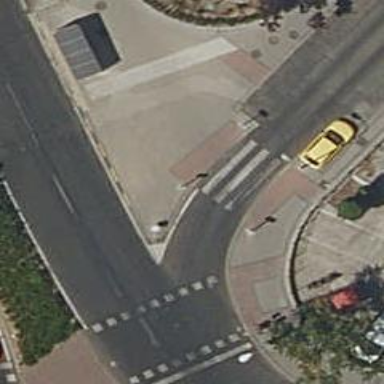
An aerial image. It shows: Uncontrolled road crossing.